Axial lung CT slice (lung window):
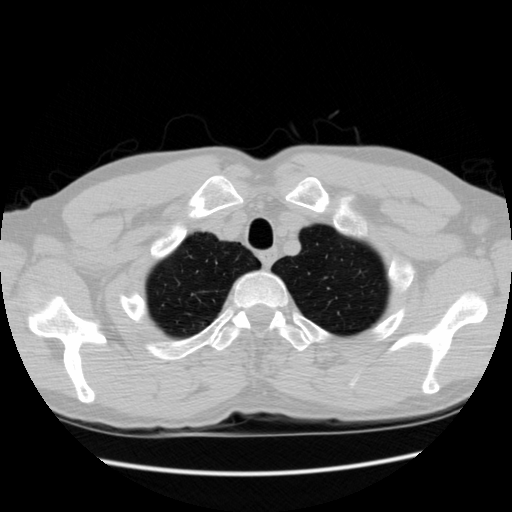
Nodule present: no